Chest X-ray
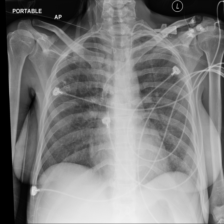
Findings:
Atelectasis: negative
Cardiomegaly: negative
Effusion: negative
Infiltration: negative
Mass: negative
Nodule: negative
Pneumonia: negative
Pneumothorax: negative
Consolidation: negative
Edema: negative
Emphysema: negative
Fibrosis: negative
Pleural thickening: negative
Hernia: negative